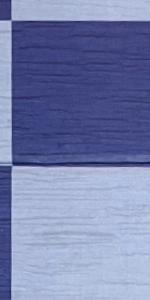
Label: Empty